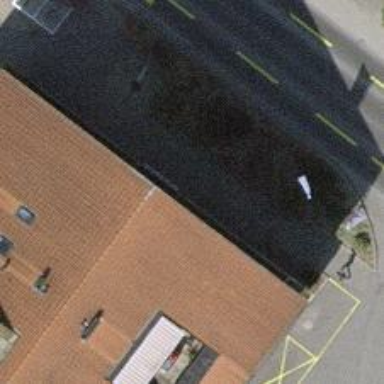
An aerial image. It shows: Building with ridge on the roof.